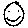
Label: smiley face